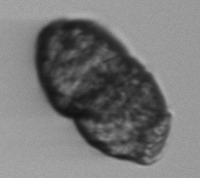
Label: Margalefidinium